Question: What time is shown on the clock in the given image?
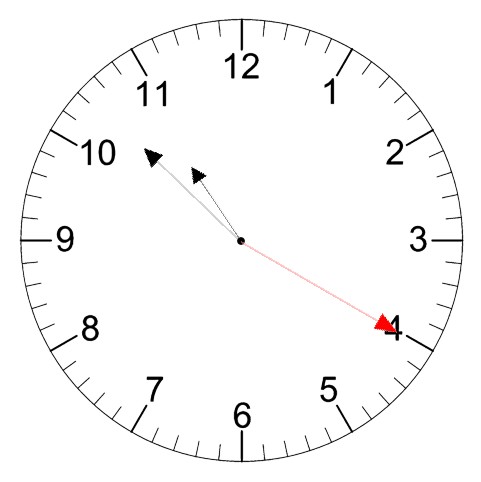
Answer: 10:52:20